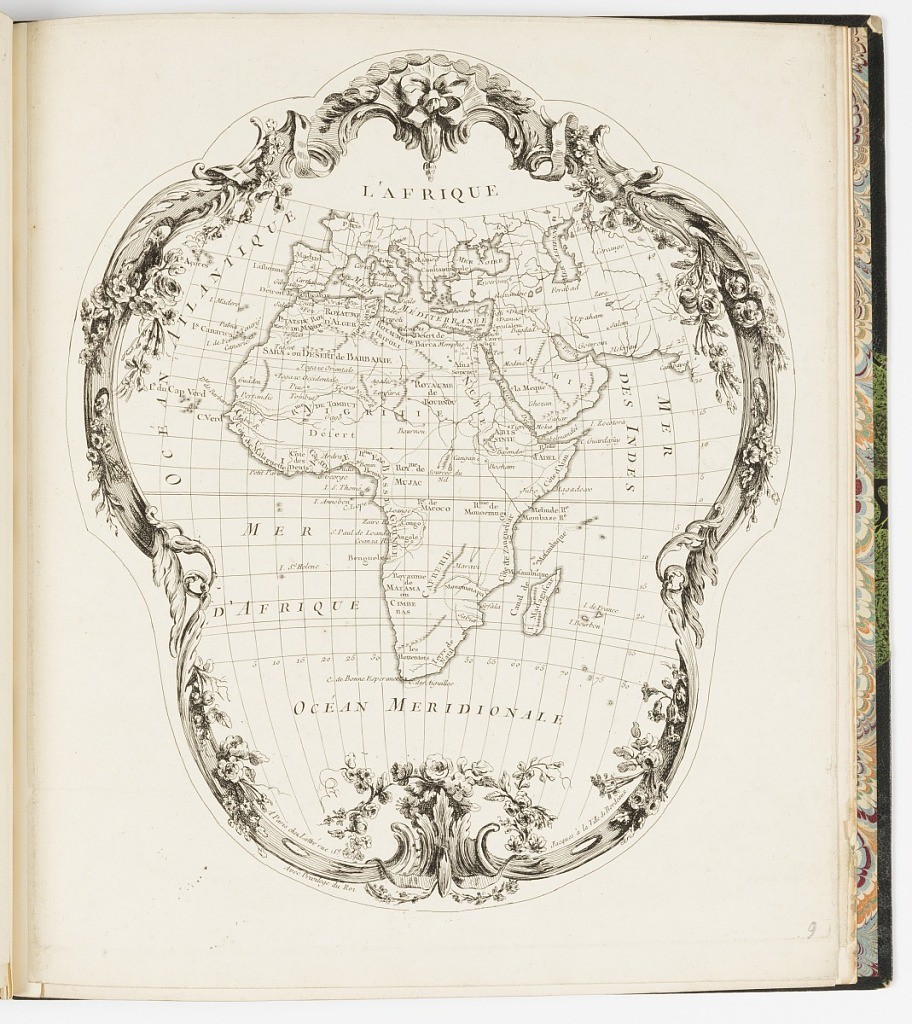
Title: L'AFRIQUE
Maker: Jean Lattré, French, ca. 1722 – 1791
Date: mid- 18th–late 18th century
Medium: Etching and engraving on laid paper
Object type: Print
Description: Design for a hand fan with a map of Africa framed within an upside-down pear-shaped rococo border ornamented with flowers, acanthus leaves, c-scrolls, and ribbons. The plate is titled and addressed.